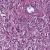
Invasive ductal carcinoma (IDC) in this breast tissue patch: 1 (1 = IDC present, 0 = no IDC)